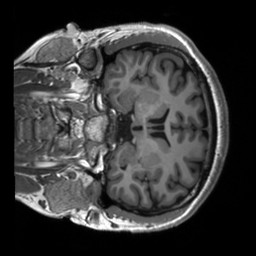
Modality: T1w
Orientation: coronal
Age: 23
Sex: male
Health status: healthy
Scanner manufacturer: siemens
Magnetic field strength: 3 T
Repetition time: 2.53 s
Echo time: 0.00227 s